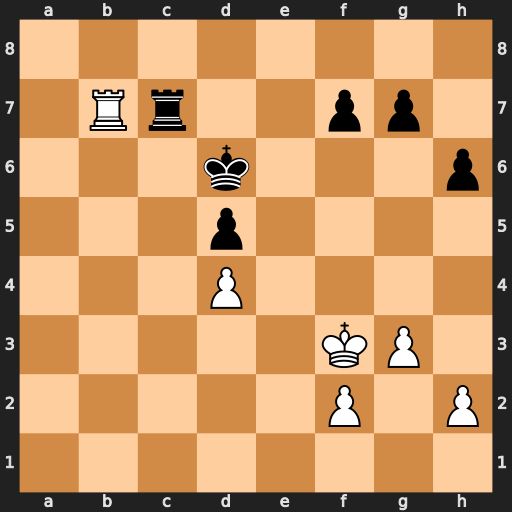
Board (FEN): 8/1Rr2pp1/3k3p/3p4/3P4/5KP1/5P1P/8
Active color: w
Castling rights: -
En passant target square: -
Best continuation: Rxc7 Kxc7 Kf4 Kd6 Kf5